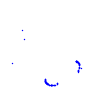
Particle: kaon